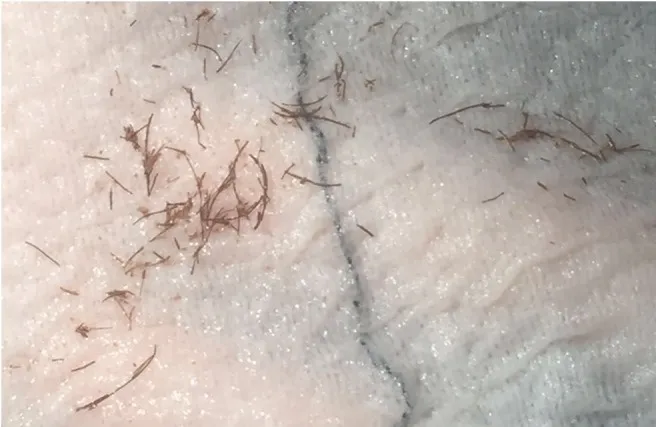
Extracted fragments after lasertripsy.
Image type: medical_photograph (skin_photograph)